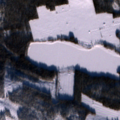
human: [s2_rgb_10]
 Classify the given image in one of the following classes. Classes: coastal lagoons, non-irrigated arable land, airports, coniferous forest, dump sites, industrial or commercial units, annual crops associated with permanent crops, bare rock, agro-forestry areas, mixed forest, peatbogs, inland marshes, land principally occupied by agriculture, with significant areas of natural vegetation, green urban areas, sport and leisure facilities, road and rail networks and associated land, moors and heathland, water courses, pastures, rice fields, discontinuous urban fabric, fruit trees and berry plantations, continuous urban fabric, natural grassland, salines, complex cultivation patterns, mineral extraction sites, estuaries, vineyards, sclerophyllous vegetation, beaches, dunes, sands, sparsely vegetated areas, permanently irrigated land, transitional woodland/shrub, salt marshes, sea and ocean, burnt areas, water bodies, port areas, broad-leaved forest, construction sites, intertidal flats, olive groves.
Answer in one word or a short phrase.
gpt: complex cultivation patterns, land principally occupied by agriculture, with significant areas of natural vegetation, coniferous forest, mixed forest, transitional woodland/shrub, water bodies